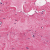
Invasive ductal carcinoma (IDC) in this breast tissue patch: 0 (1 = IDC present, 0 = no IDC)